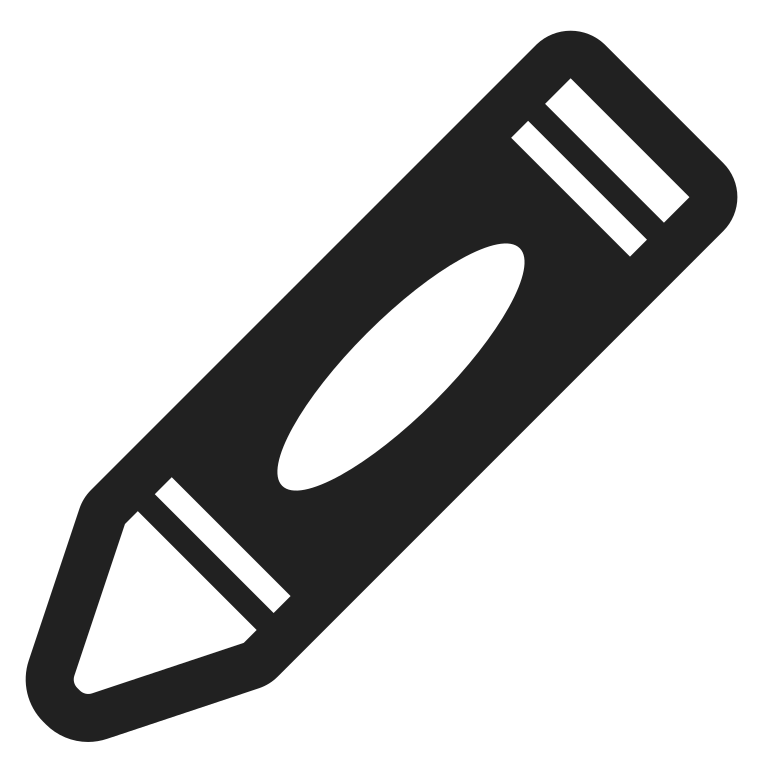
crayon high contrast